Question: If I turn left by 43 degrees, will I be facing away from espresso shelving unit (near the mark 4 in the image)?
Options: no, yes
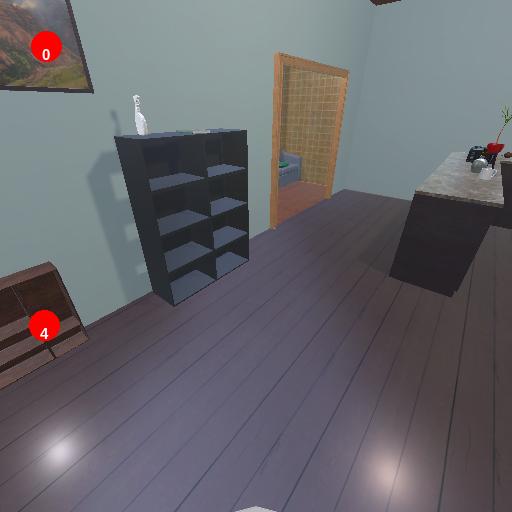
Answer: no